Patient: sex F, age 82
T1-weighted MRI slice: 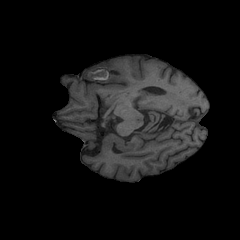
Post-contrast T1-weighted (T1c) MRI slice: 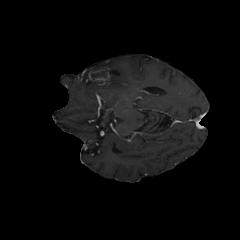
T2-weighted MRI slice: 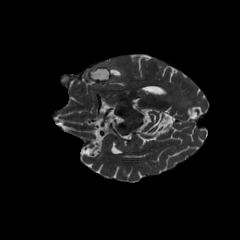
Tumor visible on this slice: yes
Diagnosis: Glioblastoma, IDH-wildtype
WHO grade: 4